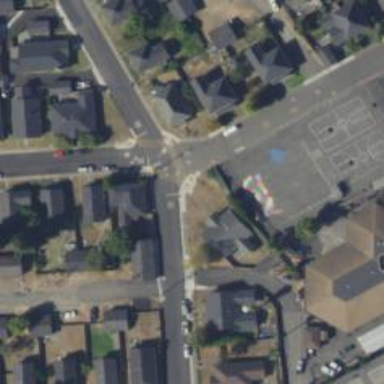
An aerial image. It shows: Asphalt schoolyard for leisure land.